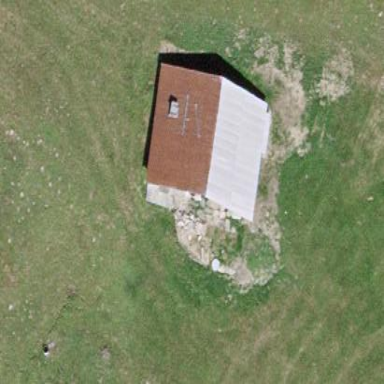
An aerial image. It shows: Cabin is depicted in the image.